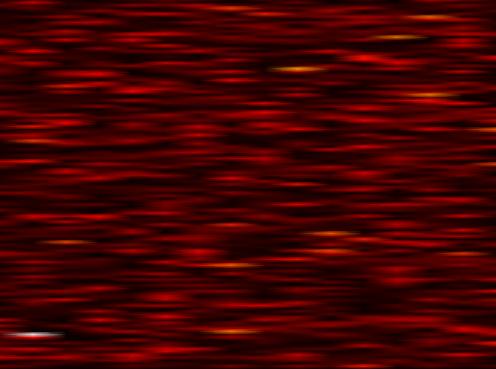
Label: FBMC